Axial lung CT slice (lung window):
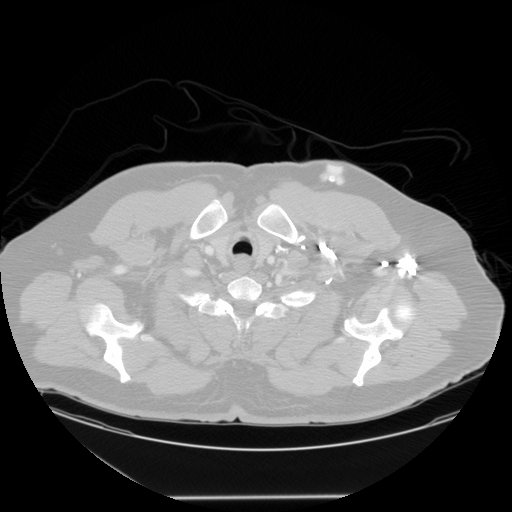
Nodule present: no